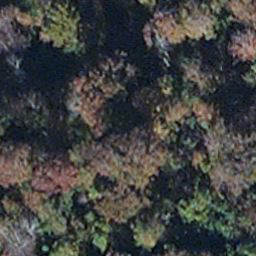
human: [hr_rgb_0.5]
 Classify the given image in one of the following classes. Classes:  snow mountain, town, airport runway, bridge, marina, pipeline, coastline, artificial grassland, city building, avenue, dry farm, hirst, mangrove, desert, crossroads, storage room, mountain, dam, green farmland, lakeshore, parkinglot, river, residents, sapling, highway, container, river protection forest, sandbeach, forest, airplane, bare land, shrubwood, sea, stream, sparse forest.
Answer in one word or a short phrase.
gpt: mangrove